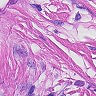
Metastatic tissue present: yes